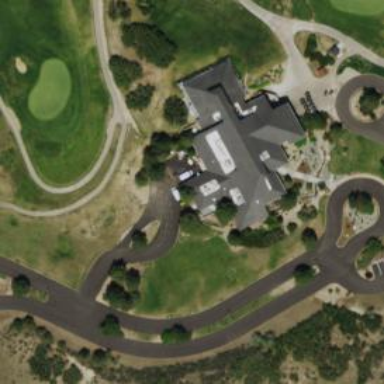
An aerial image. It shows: Commercial building serving as golf clubhouse.